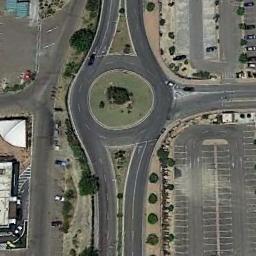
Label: roundabout